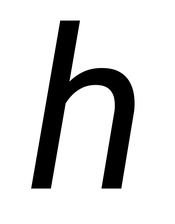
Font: Roboto-Italic_Italic